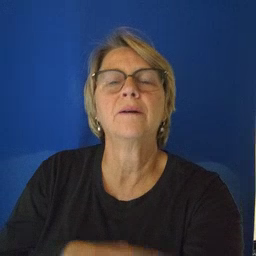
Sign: every